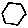
Label: hexagon